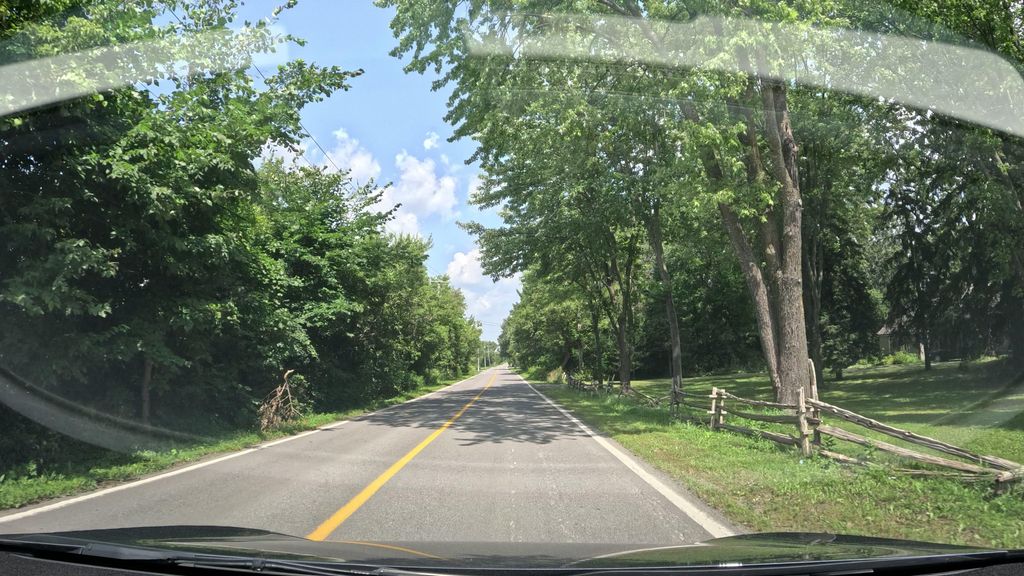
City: montreal